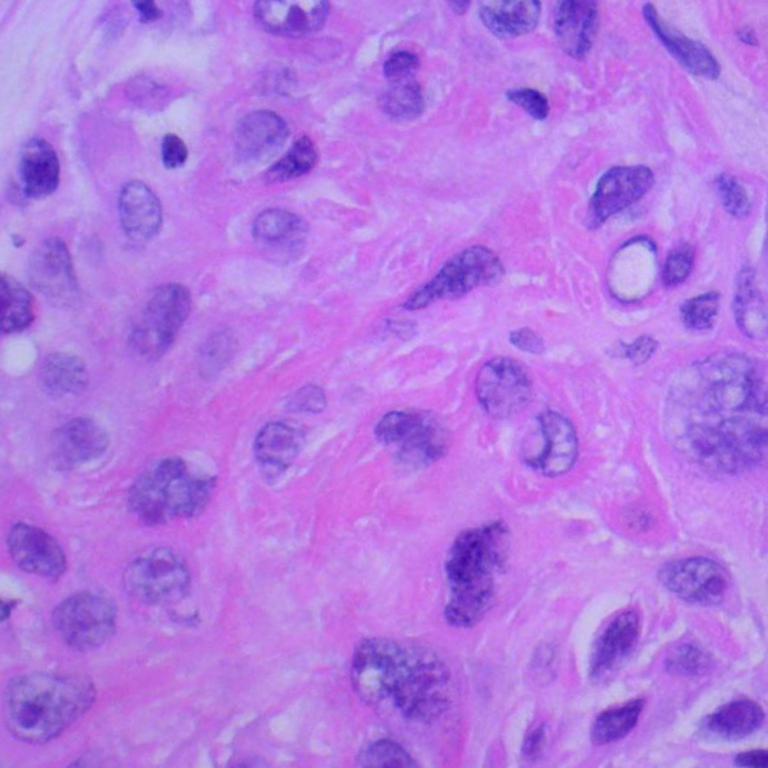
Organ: lung
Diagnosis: squamous carcinomas